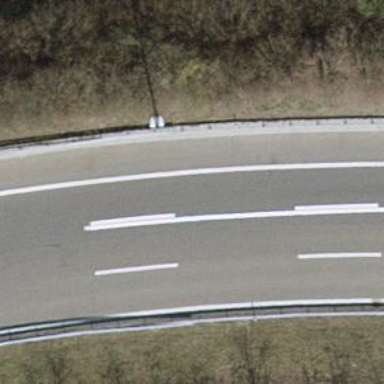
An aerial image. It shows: Asphalt motorway link.